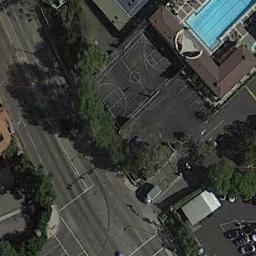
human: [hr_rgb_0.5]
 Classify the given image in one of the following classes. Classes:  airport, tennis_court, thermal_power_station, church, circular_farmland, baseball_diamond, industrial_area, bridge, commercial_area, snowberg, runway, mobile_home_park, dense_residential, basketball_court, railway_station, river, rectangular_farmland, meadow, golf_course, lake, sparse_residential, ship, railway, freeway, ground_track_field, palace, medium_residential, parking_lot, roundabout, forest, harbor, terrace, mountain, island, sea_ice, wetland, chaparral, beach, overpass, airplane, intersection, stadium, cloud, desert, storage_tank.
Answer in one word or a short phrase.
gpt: basketball_court